Field crop: maize
Growth stage: 1
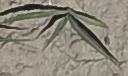
Species: sorghum